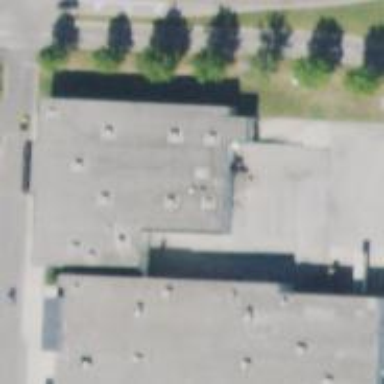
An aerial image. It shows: Flat roof retail building.